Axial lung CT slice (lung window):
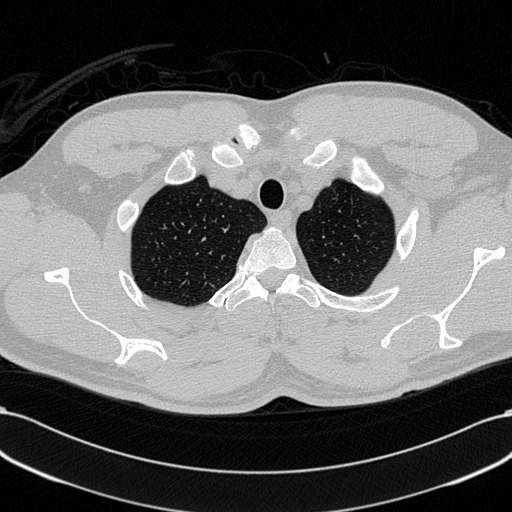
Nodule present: no